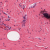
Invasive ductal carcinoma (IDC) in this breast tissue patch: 0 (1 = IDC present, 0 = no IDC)